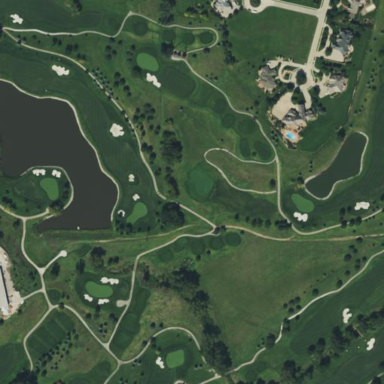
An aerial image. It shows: Golf course.